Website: crate-barrel
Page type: cart
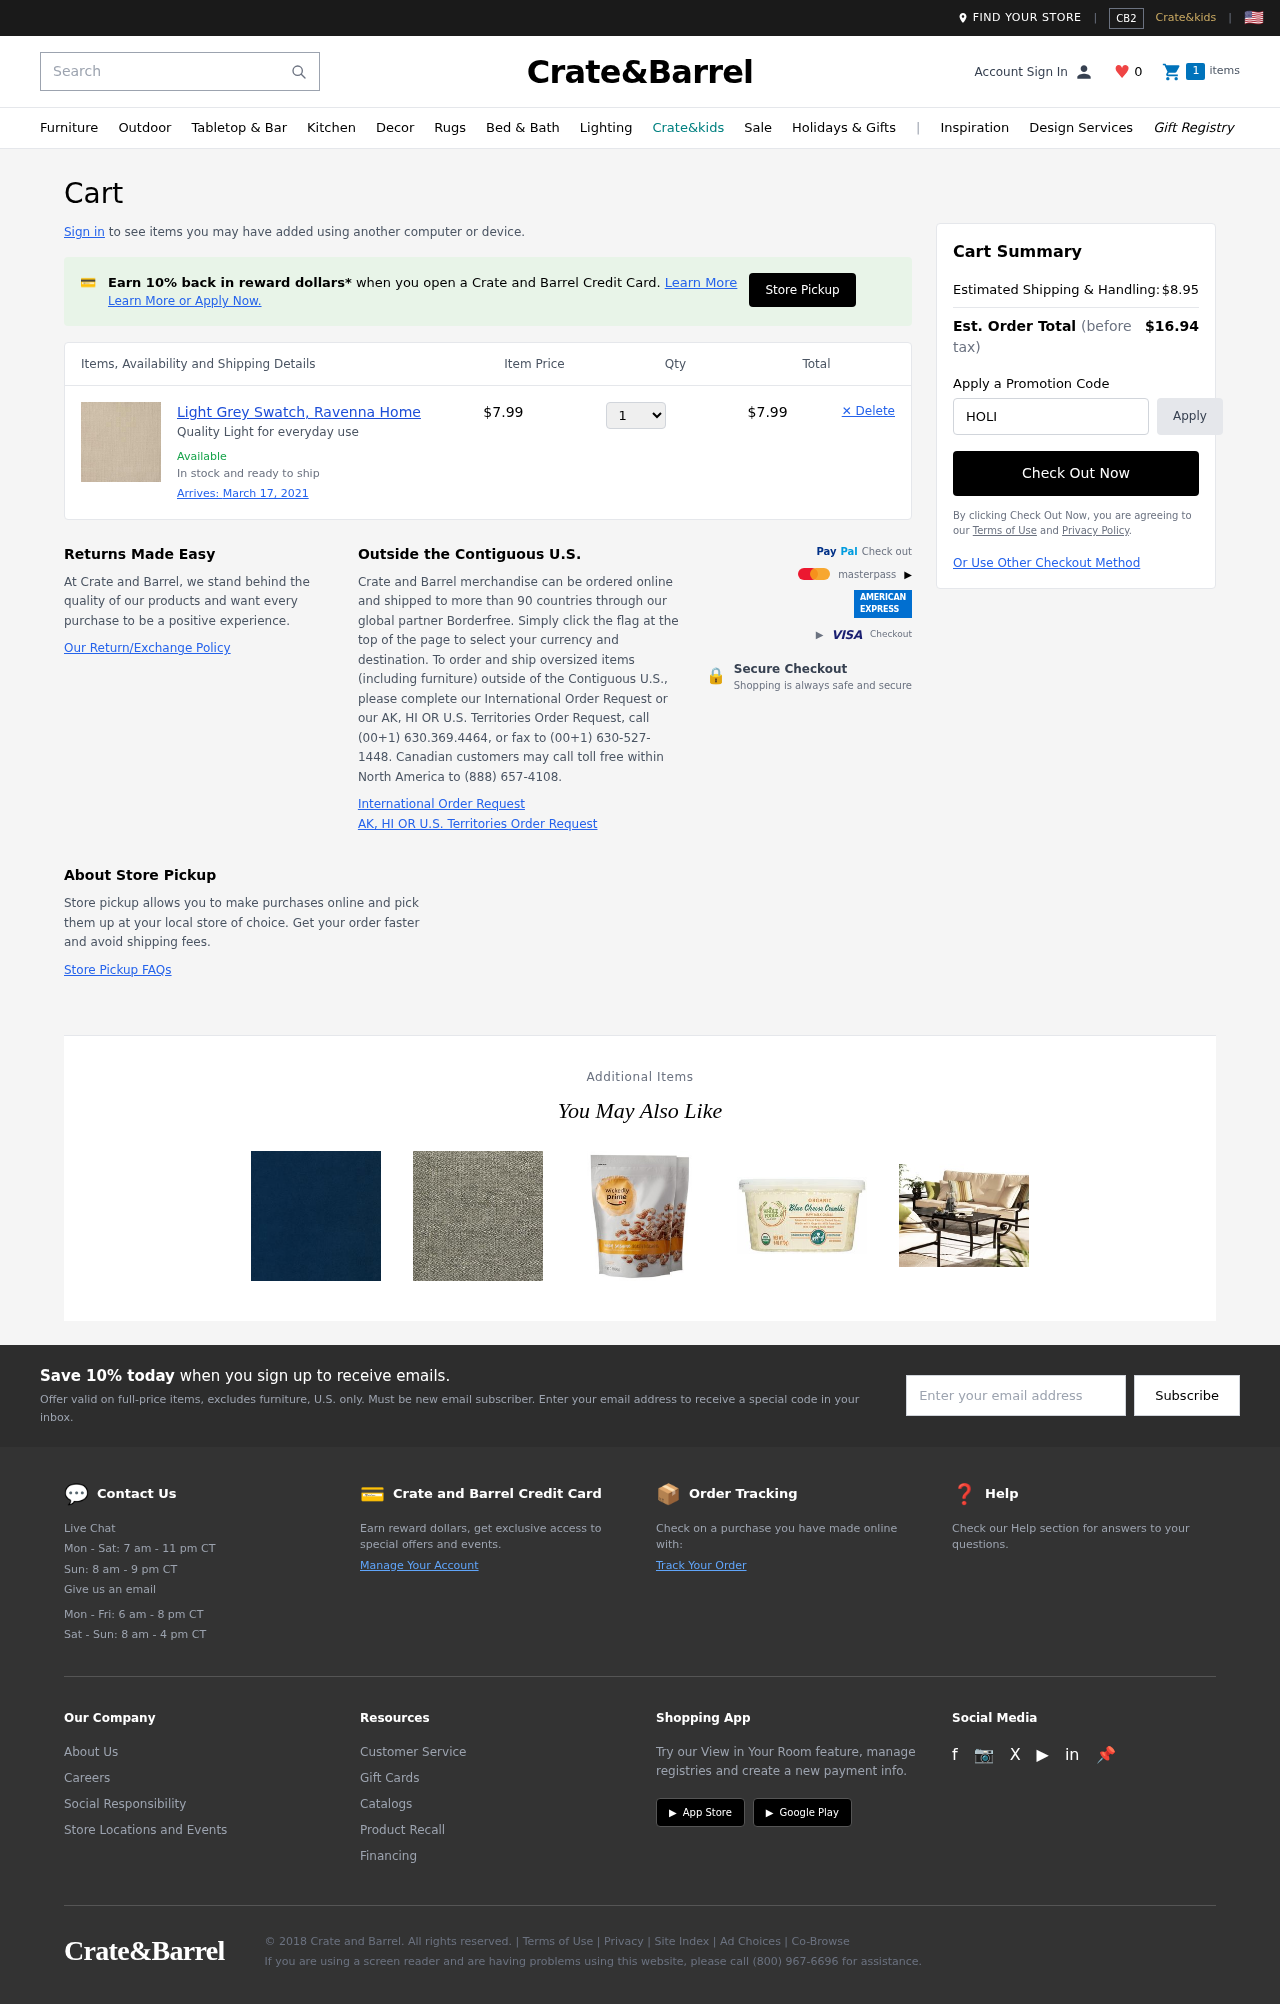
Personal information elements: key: PII_PROMO_CODE
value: HOLIDAY75
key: PII_EMAIL
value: mboyd@hotmail.com
Product elements: key: PRODUCT1_DESC
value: Quality Light for everyday use
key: PRODUCT1_NAME
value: Light Grey Swatch, Ravenna Home
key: PRODUCT1_PRICE
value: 7.99
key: PRODUCT1_QUANTITY
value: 1
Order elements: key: ORDER_DELIVERY_DATE
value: March 17, 2021
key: ORDER_SUBTOTAL
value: $7.99
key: ORDER_SHIPPING_COST
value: $8.95
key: ORDER_TOTAL
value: $16.94